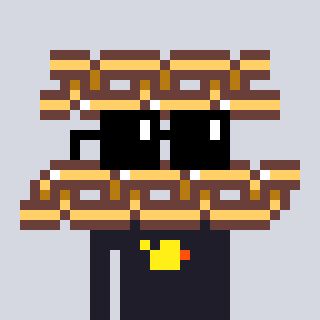
a pixel art character with square black sunglasses, a chain-shaped head and a grayscale-colored body on a cool background